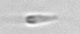
Label: flagellate_morphotype3